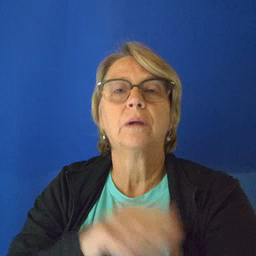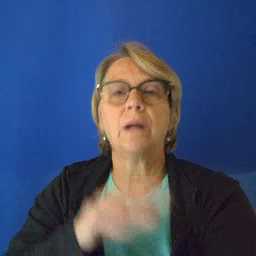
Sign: flower